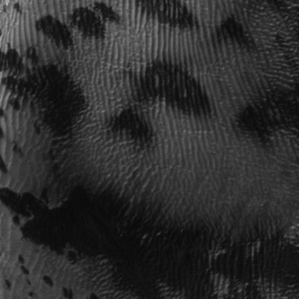
Label: frost